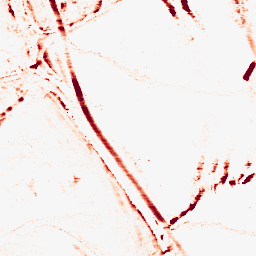
Category: morphological
Decomposition family: morphological_rect
Decomposition parameters: operation: opening
width: 10
height: 3
Upsampling method: sinc_hamming
Upsampling parameters: scale: 2
kernel_size: 4
Upsampling scale: 2